Interaction volume radius: 10 \u00c5
Interaction volume height: 40 \u00c5
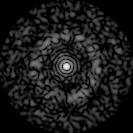
Disorder parameter: 0.837